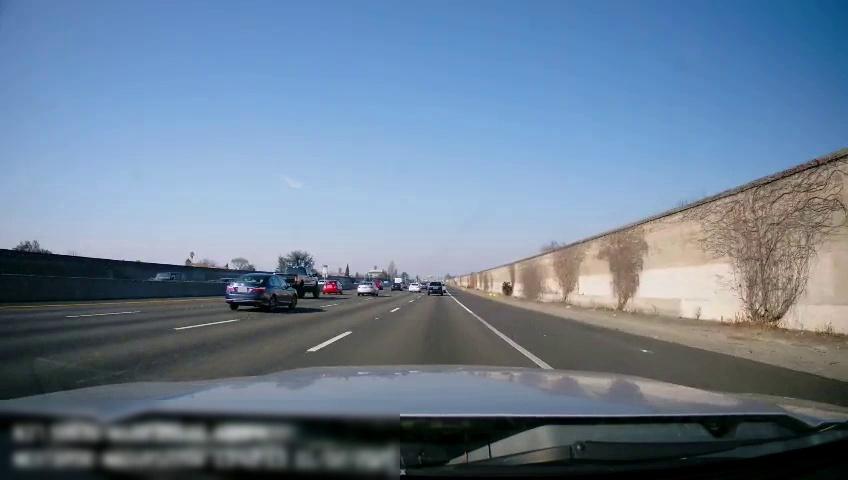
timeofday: Day
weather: Sunny
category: Drivable Space
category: Vehicles | SUV
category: Vehicles | Car
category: Vehicles | Car
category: Vehicles | Truck
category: Vehicles | Car
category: Vehicles | Car
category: Vehicles | Truck
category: Vehicles | Car
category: Vehicles | SUV
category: Lanes | Current Lane
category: Lanes | Current Lane
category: Lanes | Alternate Lane
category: Lanes | Alternate Lane
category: Lanes | Alternate Lane